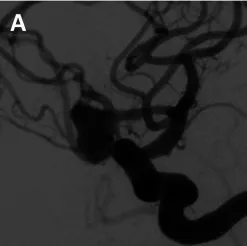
Patient #8. A 61-year-old male presented with SAH and intraparenchymal hemorrhage from a previously embolized Acomm aneurysm arising from an unpaired left A1 [ left ICA angiogram demonstrating initial Acomm aneurysm.
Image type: radiology (ct)